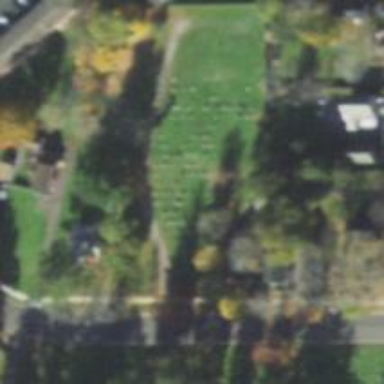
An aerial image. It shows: Cemetery.